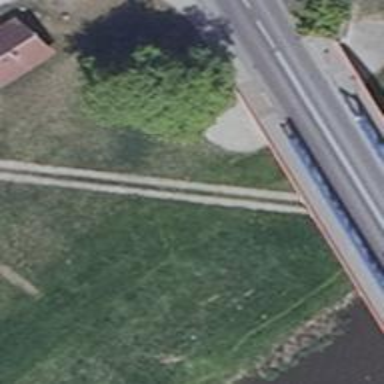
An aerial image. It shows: Track with Grade1 concrete lanes.